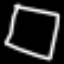
Label: square